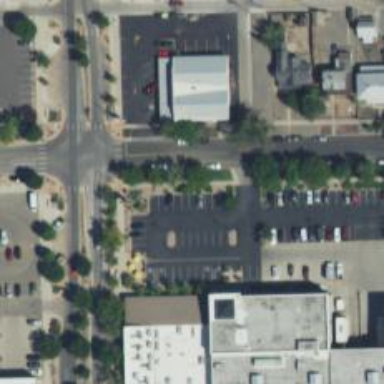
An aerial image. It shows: Parking space.